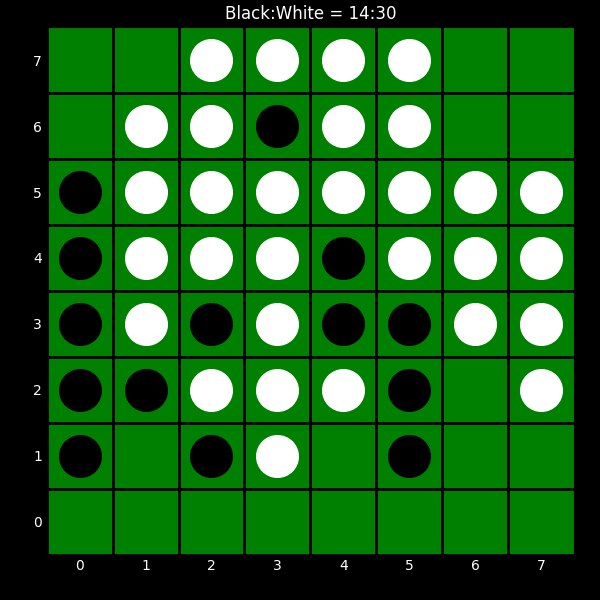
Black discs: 14
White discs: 30